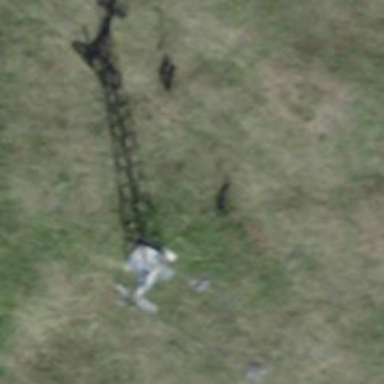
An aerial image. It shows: Pylon for aerialway.